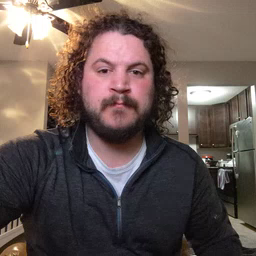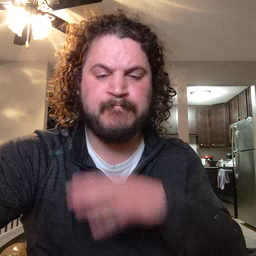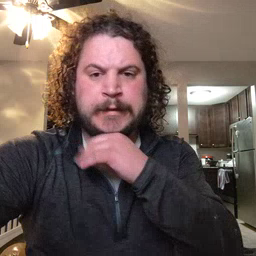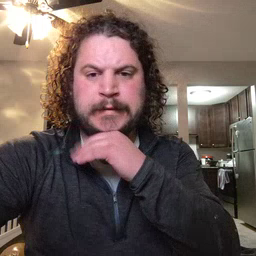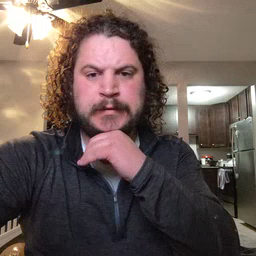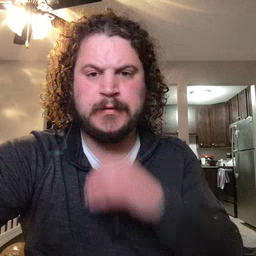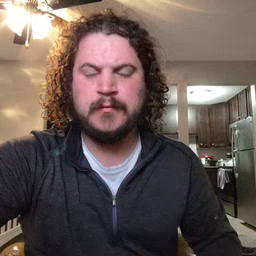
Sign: pig